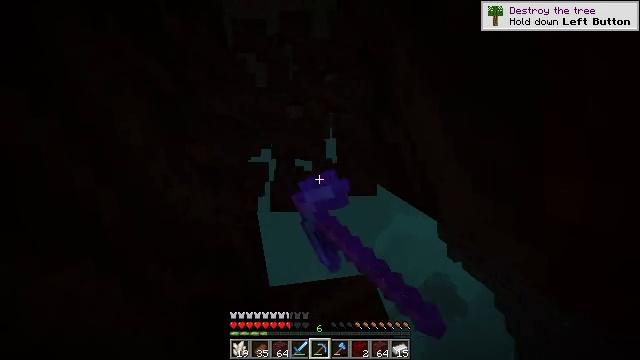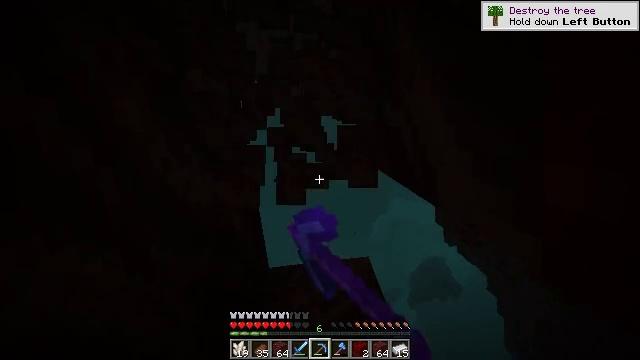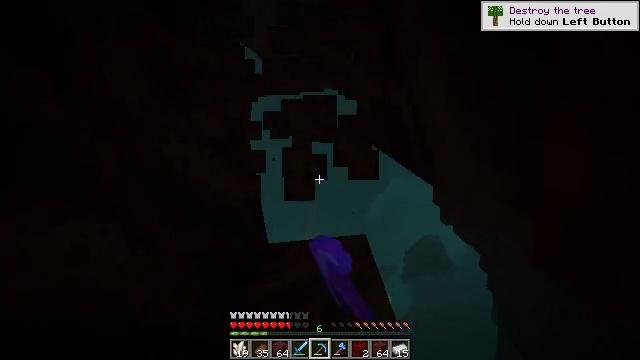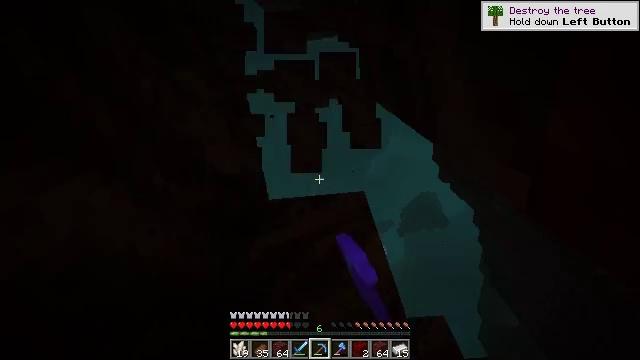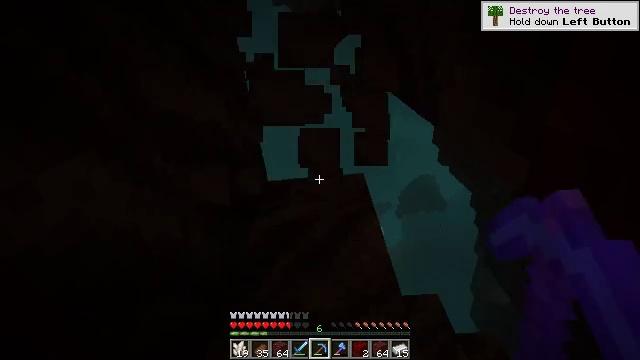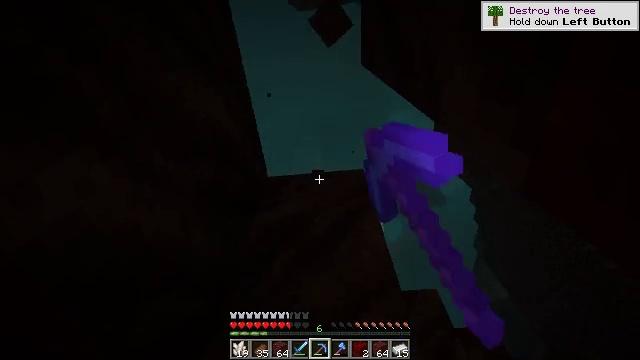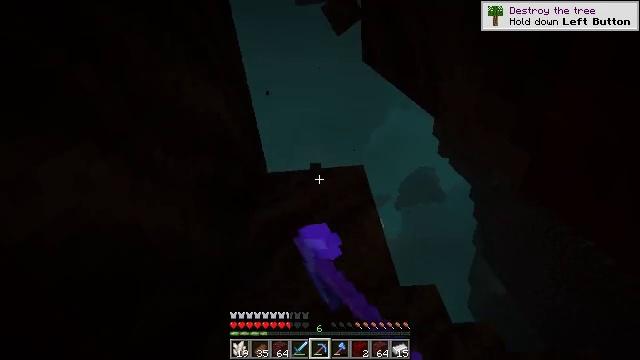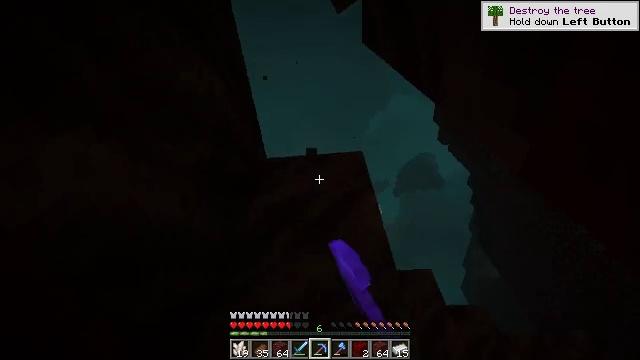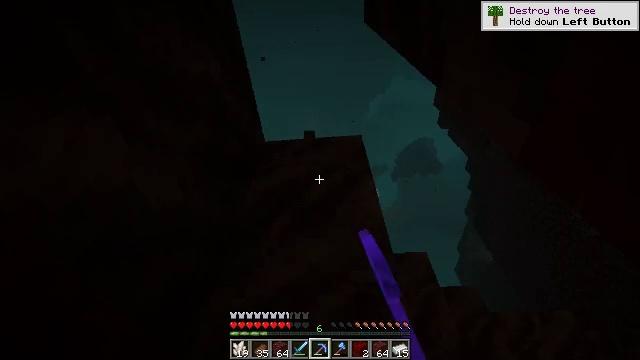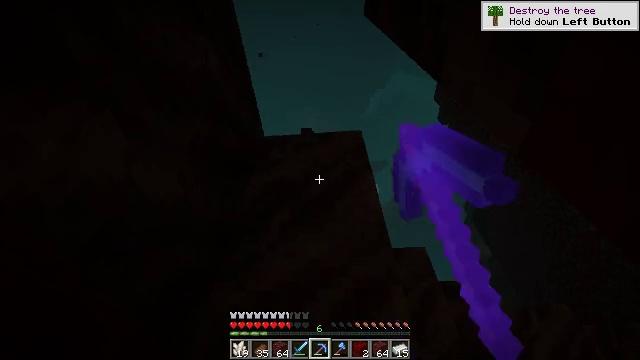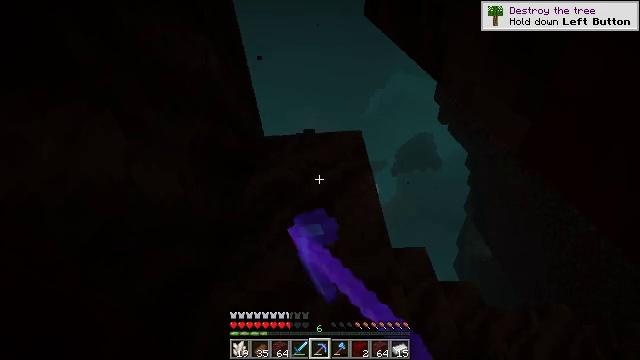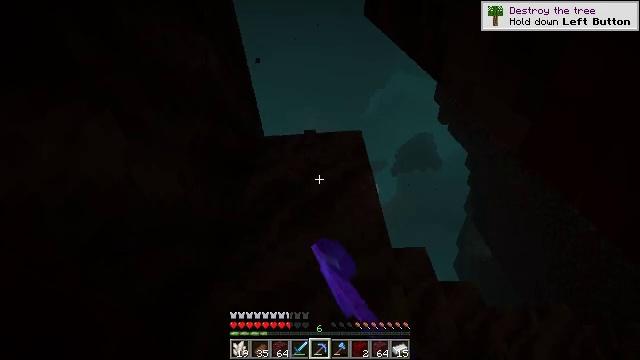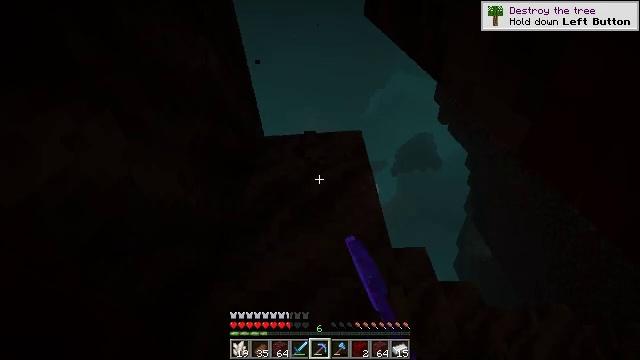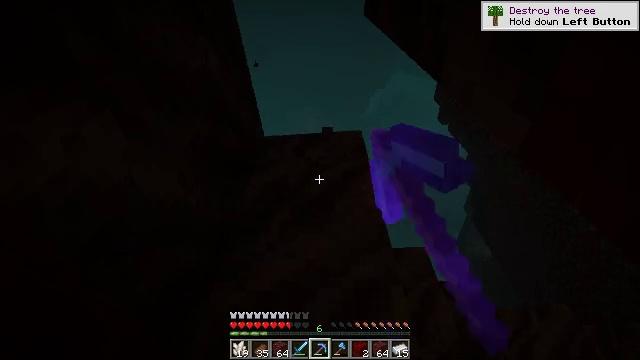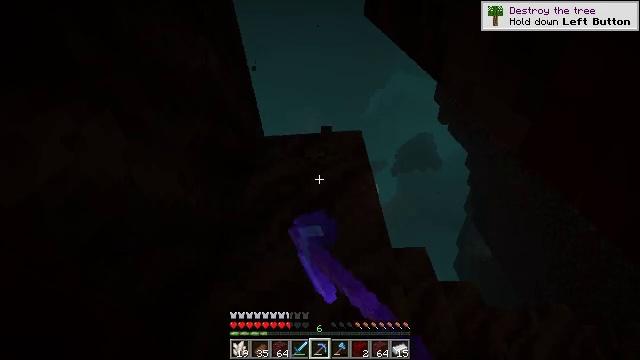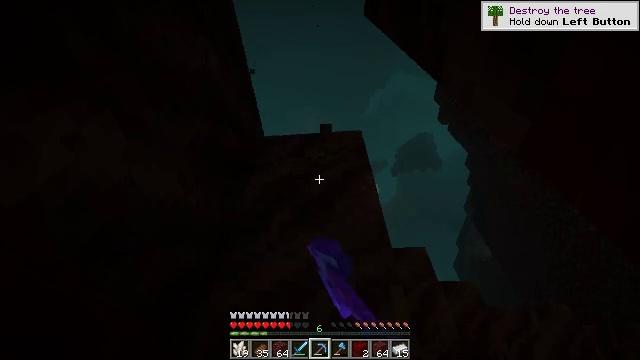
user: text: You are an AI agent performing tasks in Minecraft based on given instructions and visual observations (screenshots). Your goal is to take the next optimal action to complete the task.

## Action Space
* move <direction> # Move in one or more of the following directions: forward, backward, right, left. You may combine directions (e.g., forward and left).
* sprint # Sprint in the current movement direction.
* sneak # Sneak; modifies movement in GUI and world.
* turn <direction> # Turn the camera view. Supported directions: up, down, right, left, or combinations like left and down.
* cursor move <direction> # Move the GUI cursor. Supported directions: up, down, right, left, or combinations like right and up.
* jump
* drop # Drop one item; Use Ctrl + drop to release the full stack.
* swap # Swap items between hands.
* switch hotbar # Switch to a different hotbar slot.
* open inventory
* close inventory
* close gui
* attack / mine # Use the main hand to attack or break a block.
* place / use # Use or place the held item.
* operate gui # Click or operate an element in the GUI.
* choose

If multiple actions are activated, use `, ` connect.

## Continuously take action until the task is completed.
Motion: motion action
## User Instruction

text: Remove layers of soul soil.
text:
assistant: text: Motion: turn down, attack / mine
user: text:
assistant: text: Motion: turn down, attack / mine
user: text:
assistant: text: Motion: turn down, attack / mine
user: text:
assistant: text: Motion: turn down, attack / mine
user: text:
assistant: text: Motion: attack / mine
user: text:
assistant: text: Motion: attack / mine
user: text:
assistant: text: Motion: turn down, attack / mine
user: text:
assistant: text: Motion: turn down, attack / mine
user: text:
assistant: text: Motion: turn down, attack / mine
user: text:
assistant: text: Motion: attack / mine
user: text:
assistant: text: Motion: attack / mine
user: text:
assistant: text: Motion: attack / mine
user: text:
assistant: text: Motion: attack / mine
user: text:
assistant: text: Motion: attack / mine
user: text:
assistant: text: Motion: attack / mine
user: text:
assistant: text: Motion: attack / mine
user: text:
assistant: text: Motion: attack / mine
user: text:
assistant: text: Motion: attack / mine
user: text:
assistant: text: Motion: attack / mine
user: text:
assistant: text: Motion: attack / mine
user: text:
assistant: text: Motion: attack / mine
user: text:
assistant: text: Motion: turn down, attack / mine
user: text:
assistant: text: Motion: turn down, attack / mine
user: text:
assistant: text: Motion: turn down, attack / mine
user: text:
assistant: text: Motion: turn down, attack / mine
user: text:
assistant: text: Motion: turn down, attack / mine
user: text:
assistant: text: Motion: attack / mine
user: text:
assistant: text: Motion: attack / mine
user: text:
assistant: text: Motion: attack / mine
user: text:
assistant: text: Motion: attack / mine